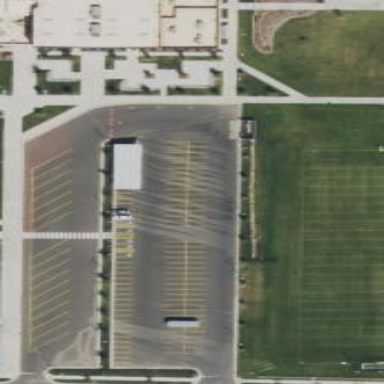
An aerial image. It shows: Parking area.